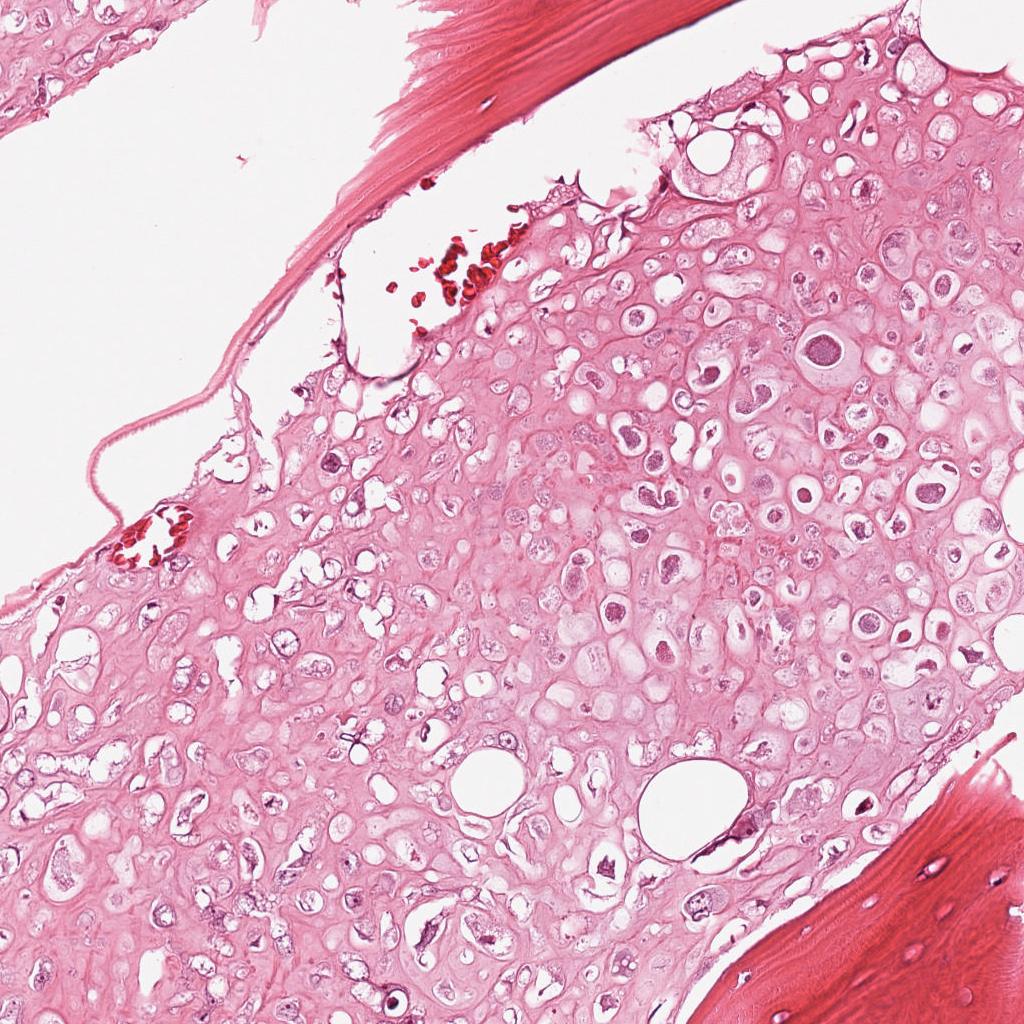
Label: Viable